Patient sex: F
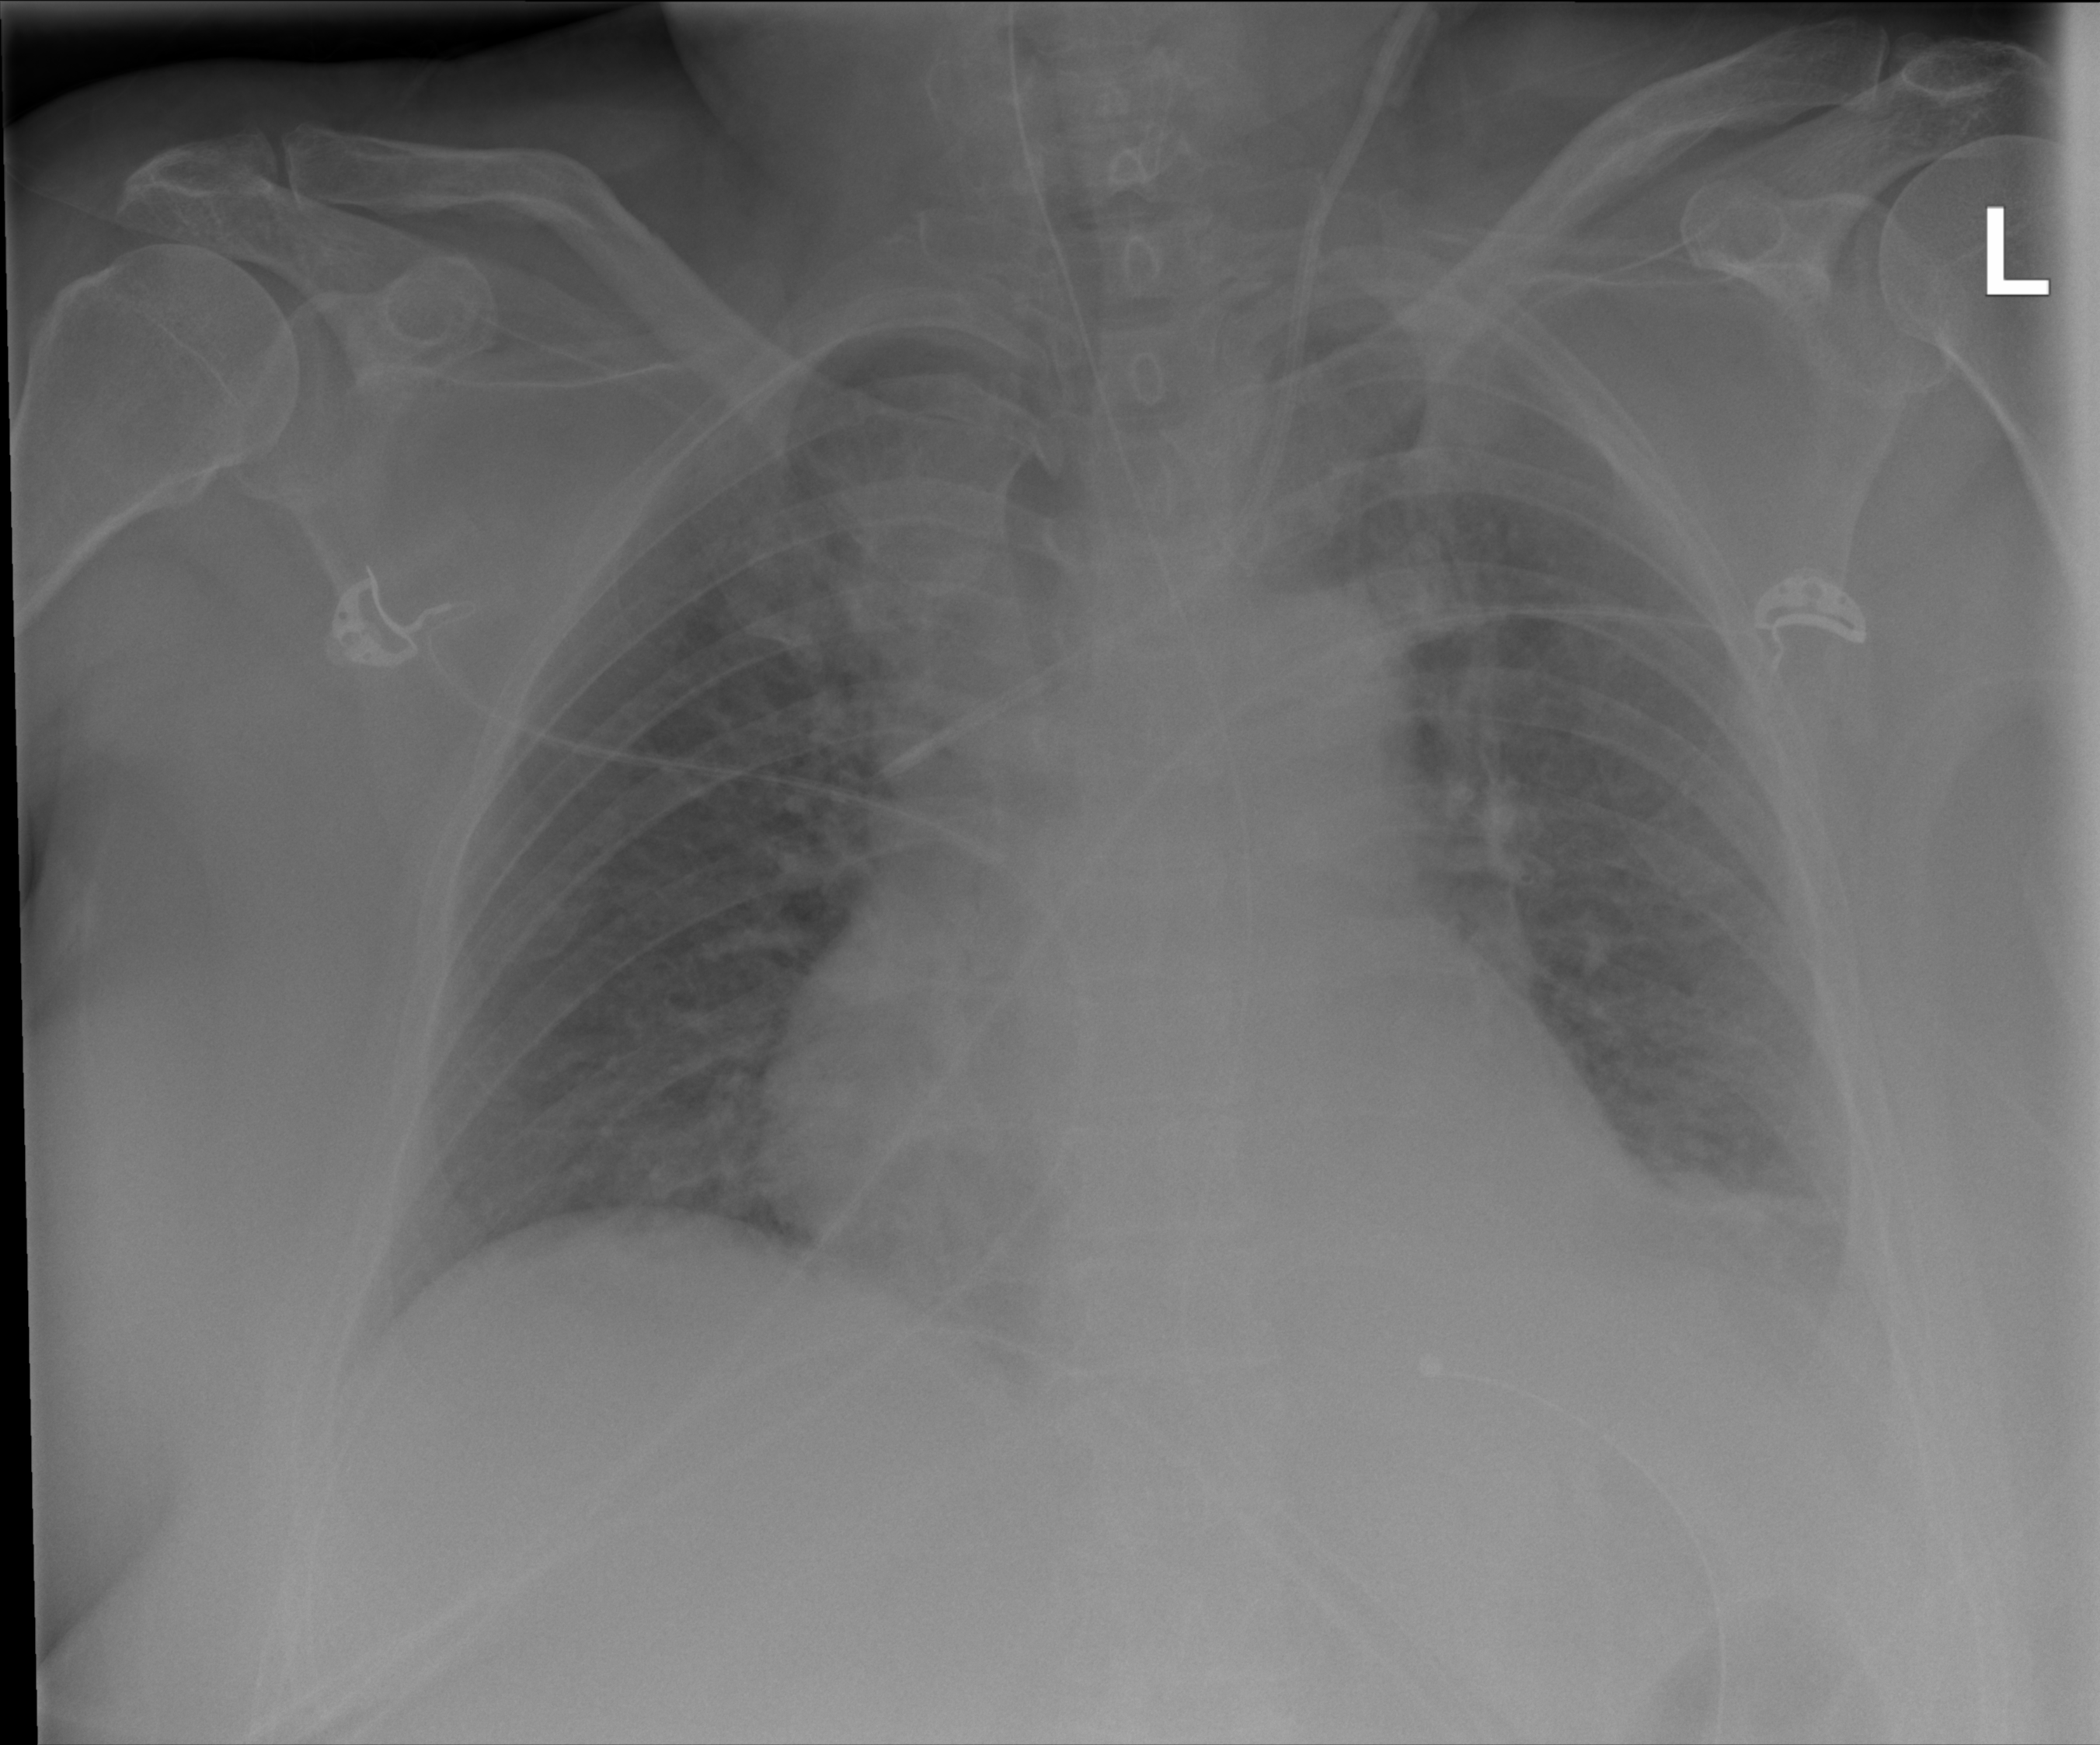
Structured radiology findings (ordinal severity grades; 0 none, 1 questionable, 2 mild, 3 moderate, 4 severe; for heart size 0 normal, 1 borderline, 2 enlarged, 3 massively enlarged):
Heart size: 2
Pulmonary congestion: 2
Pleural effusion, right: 2
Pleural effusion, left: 3
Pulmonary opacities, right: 0
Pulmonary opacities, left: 0
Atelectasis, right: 1
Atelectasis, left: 2